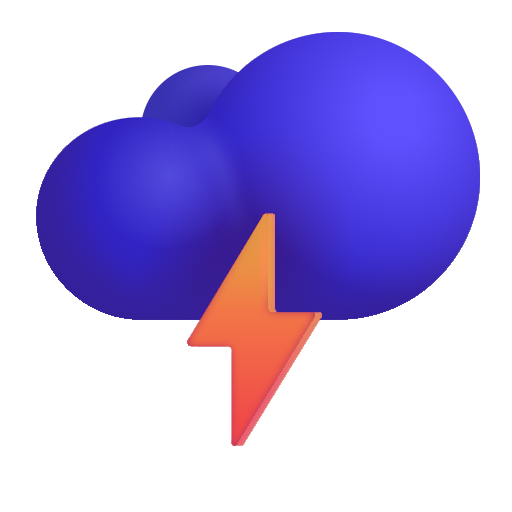
cloud with lightning color